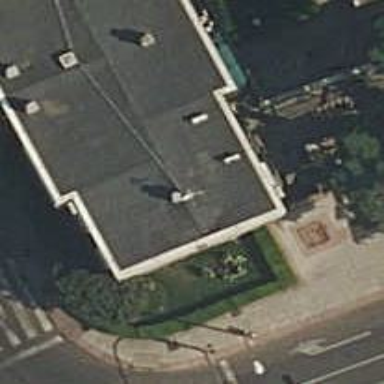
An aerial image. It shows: Pub.